Question: I need to create a component as shown in the figure - a tree with directory selection via checkbox. Is there is a built in component for this (like others such as 'JFileChooser' etc.)?

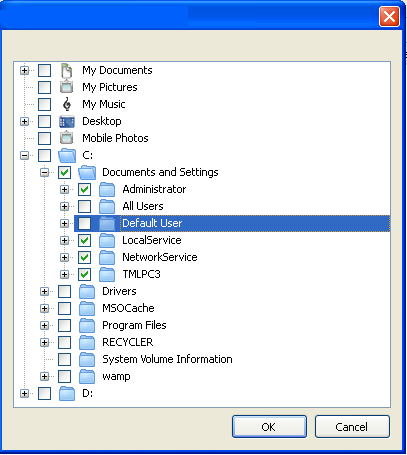
Answer: > Is there is a built in component for this (like others such as 'JFileChooser' etc.)?
No, not a ready-made component for that specific purpose. OTOH it is not very difficult to throw something together using a 'JTree'.
You might start with the code shown on <URL>. It uses a tree.

## Nodes with check-boxes
> ..a tree with directory selection via checkbox.
The selection via. checkbox makes it a bit more tricky. Here are two possible approaches.
### Use a renderer
This allows multi-selection in the same way that multiple nodes might be selected in a standard tree, but swaps the BG selection color for a checked check-box.
It then becomes very easy to use the inbuilt methods such as <URL> and handles multi/single selection with a single method call.

'''
import java.awt.*;
import javax.swing.*;
import javax.swing.tree.*;
import java.io.*;
class TreeWithCheck {
public static Component getTree(int selectionMode) {
JTree tree = new JTree();
tree.getSelectionModel().setSelectionMode(selectionMode);
tree.setVisibleRowCount(8);
SelectableTreeCellRenderer renderer =
new SelectableTreeCellRenderer();
tree.setCellRenderer(renderer);
JScrollPane scroll = new JScrollPane(tree);
Dimension d = scroll.getPreferredSize();
scroll.setPreferredSize(
new Dimension((int)d.getWidth()*2, (int)d.getHeight()));
return scroll;
}
public static void main(String[] args) {
SwingUtilities.invokeLater(new Runnable() {
public void run() {
JPanel trees = new JPanel(new GridLayout(0,2,5,5));
trees.add(
getTree(TreeSelectionModel.SINGLE_TREE_SELECTION));
trees.add(
getTree(TreeSelectionModel.DISCONTIGUOUS_TREE_SELECTION));
JOptionPane.showMessageDialog(null, trees);
}
});
}
}
class SelectableTreeCellRenderer extends DefaultTreeCellRenderer {
private JCheckBox selected;
private JPanel renderComponent;
public SelectableTreeCellRenderer() {
selected = new JCheckBox();
renderComponent = new JPanel(new BorderLayout());
renderComponent.add(selected,BorderLayout.WEST);
selected.setOpaque(false);
renderComponent.setOpaque(false);
}
public Component getTreeCellRendererComponent(
JTree tree,
Object value,
boolean sel,
boolean expanded,
boolean leaf,
int row,
boolean hasFocus) {
Component c = super.getTreeCellRendererComponent(
tree,
value,
false, // we pass 'false' rather than 'sel'
expanded,
leaf,
row,
hasFocus);
selected.setSelected(sel);
renderComponent.add(c,BorderLayout.CENTER);
return renderComponent;
}
}
'''
### Define a custom object
One way you might approach it is to put custom objects into the tree, rather than 'File' instances. The custom object might be called a 'SelectableDirectory' and have a 'File directory' & 'boolean selected' as the attributes. Something like:
'''
public class SelectableDirectory {
private File directory;
private boolean selected;
// getters and setters, constructor..
}
'''
Use a custom renderer for the tree that returns a 'JPanel' containing a checkbox in 'BorderLayout.WEST' and a 'JLabel' with icon and directory name in the 'CENTER'.